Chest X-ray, AP view. Patient: 21 years old, sex M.
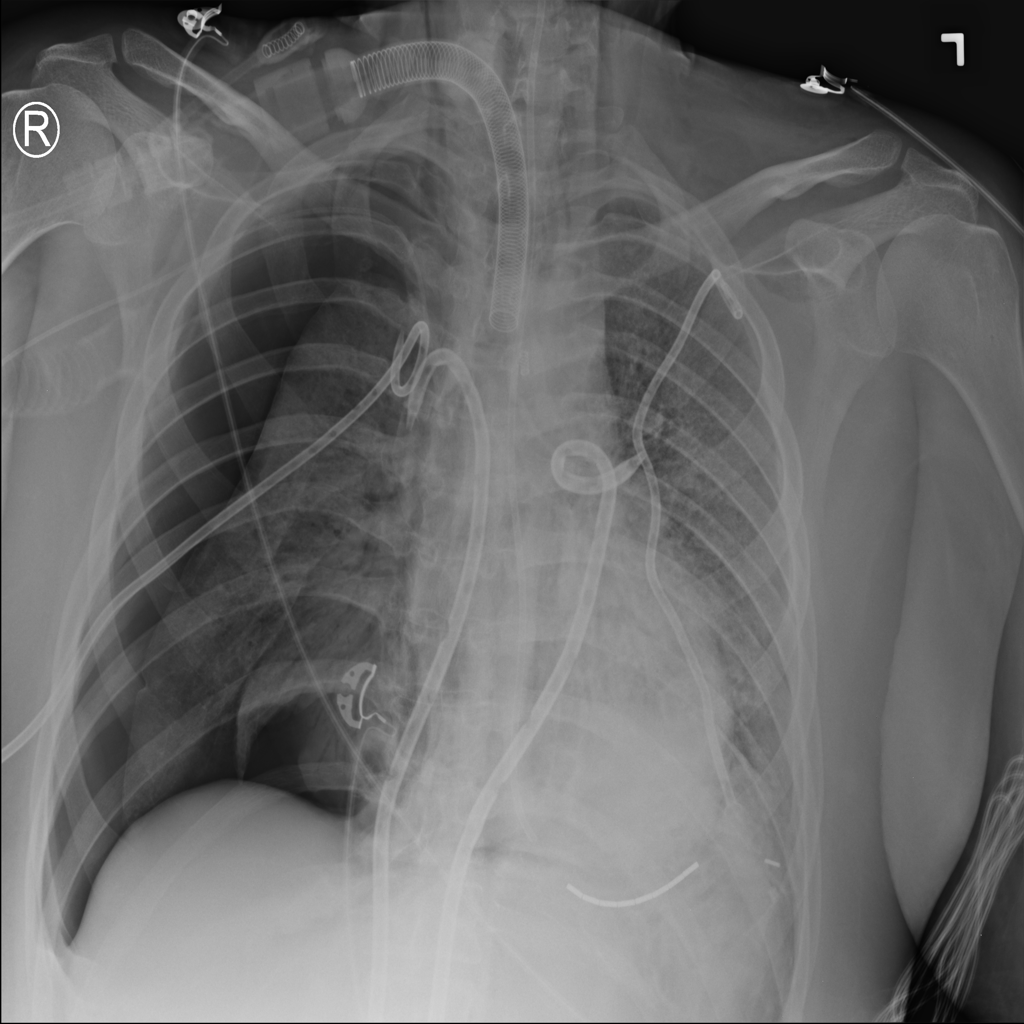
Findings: Atelectasis, Pneumothorax